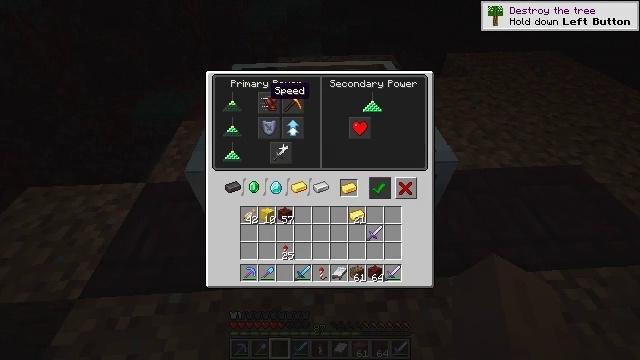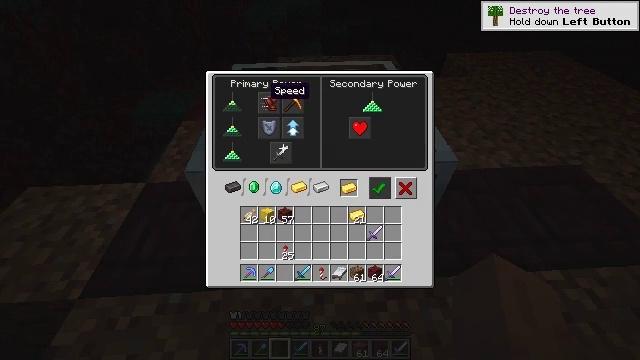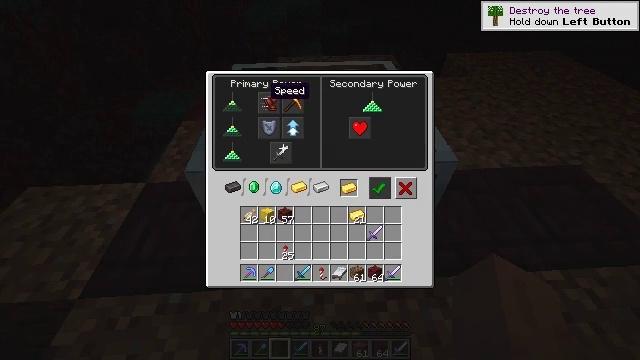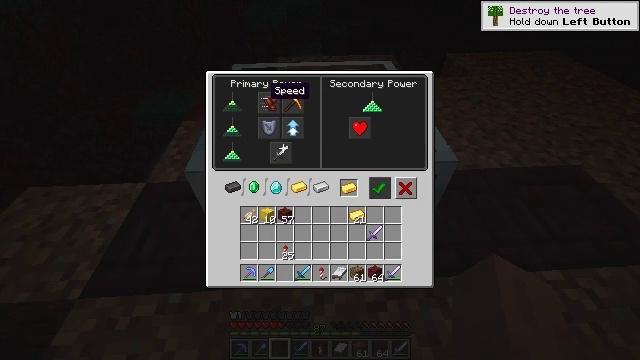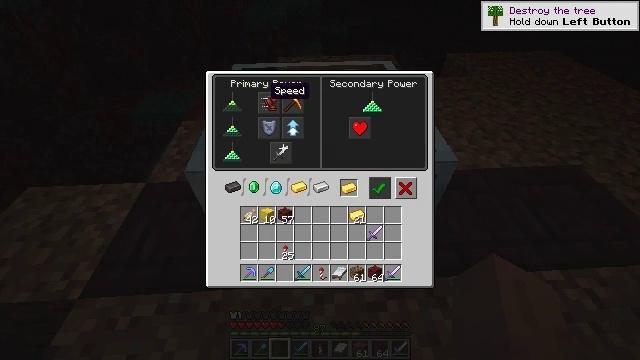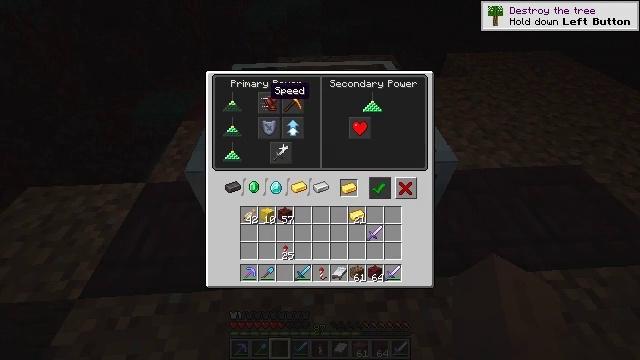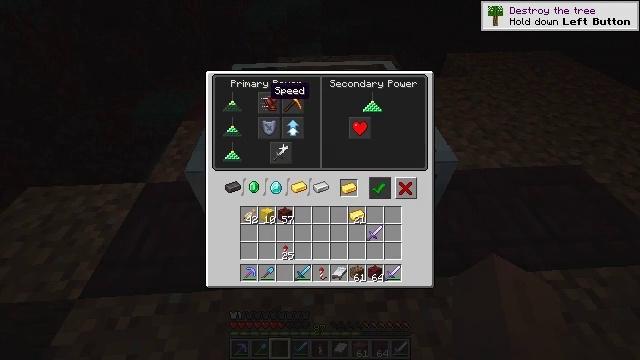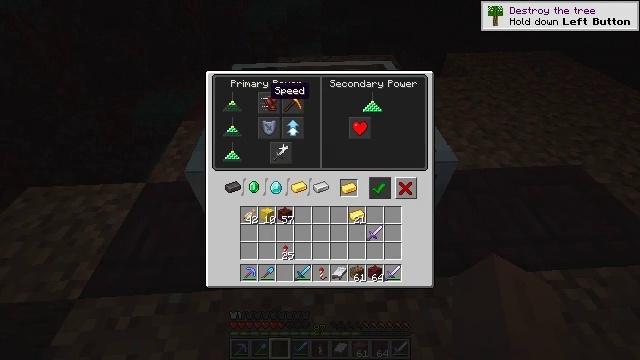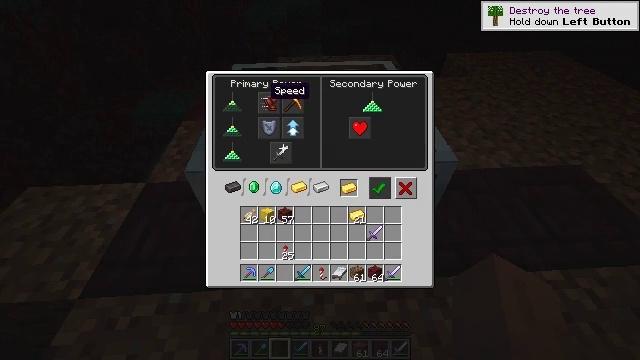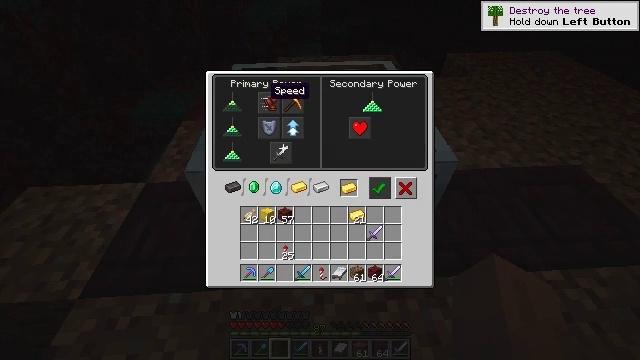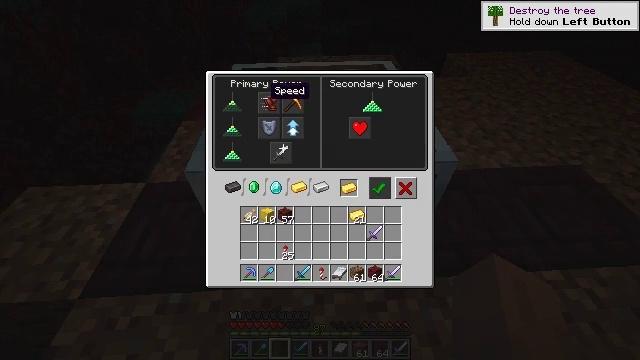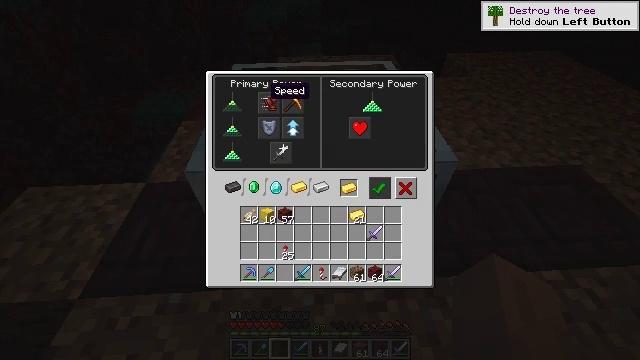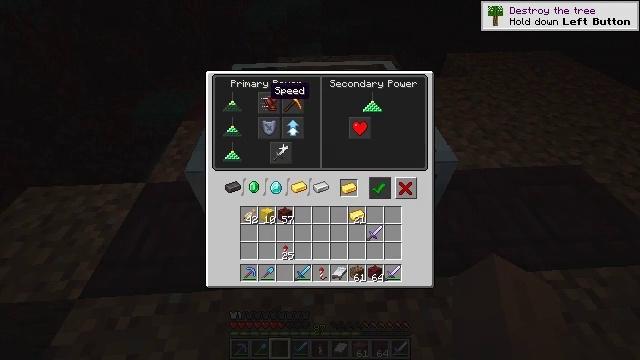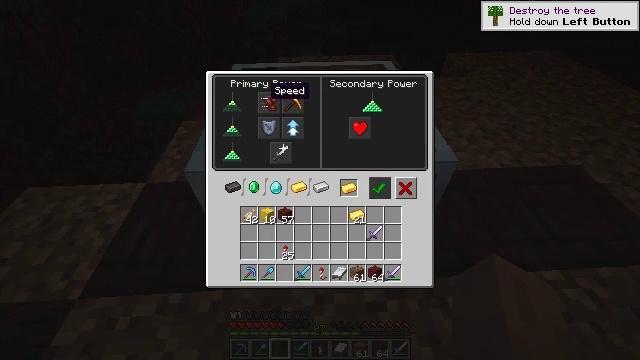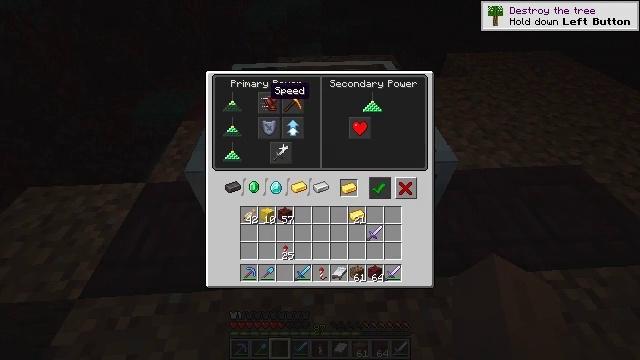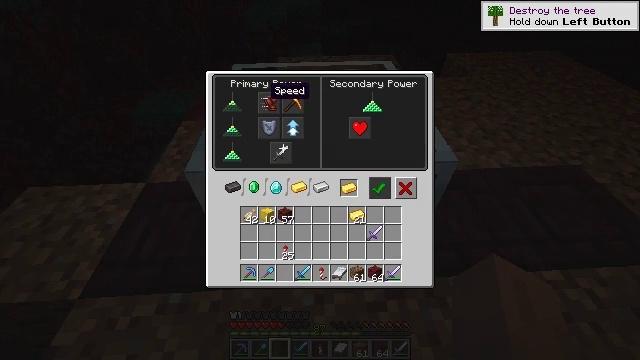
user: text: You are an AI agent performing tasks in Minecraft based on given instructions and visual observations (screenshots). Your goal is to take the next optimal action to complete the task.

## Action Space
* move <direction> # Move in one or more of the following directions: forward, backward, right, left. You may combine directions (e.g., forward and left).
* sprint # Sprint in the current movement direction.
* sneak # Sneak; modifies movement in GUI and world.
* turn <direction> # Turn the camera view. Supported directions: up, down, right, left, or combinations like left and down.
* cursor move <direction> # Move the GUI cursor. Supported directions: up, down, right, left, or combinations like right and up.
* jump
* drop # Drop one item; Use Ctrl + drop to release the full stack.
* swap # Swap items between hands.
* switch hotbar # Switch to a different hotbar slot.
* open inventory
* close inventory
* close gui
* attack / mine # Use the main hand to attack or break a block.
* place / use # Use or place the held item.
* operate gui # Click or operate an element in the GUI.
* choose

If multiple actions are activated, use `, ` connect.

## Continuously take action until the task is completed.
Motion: motion action
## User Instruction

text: Reclaim the beacon for reuse.
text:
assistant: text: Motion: no_op
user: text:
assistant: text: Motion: no_op
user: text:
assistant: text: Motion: no_op
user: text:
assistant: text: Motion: no_op
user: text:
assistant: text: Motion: no_op
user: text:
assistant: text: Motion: no_op
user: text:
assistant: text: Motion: no_op
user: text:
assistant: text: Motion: no_op
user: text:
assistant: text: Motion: no_op
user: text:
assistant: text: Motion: no_op
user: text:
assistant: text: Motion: no_op
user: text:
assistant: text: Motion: no_op
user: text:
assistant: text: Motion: no_op
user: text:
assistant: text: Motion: no_op
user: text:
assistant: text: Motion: no_op
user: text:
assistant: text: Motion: no_op
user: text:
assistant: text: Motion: no_op
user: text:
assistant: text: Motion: no_op
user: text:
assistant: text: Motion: no_op
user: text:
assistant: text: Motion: no_op
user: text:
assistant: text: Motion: no_op
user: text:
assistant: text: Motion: no_op
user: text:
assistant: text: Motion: no_op
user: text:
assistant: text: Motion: no_op
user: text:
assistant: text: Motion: no_op
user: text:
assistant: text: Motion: no_op
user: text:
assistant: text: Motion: cursor move right
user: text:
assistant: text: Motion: cursor move right
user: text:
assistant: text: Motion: cursor move right
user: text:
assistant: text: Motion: cursor move right